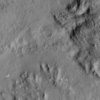
Label: not_dusty